Aerial crown-view tile of a tropical tree (Barro Colorado Island, Panama), acquired 20241014:
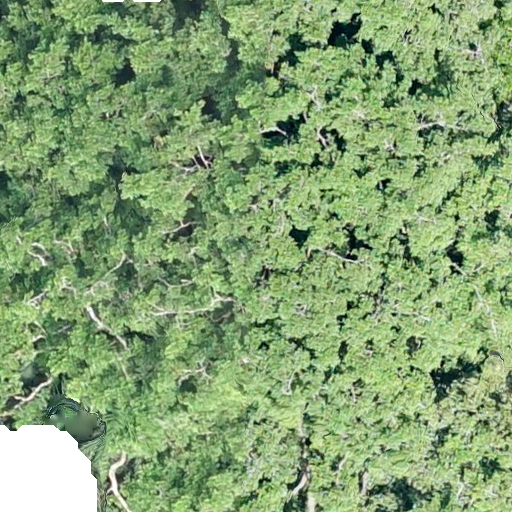
Species: Brosimum alicastrum
GBIF accepted scientific name: Brosimum alicastrum
Crown area: 621.91 m²